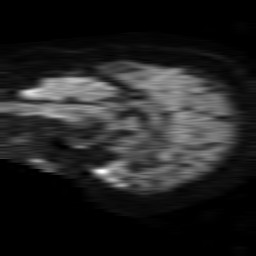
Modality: TRACE
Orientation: sagittal
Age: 50
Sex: female
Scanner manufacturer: philips
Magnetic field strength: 1.5 T
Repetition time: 4.6 s
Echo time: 0.09059 s